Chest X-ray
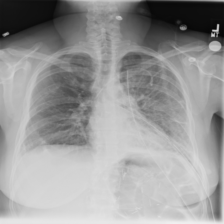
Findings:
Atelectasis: negative
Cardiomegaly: negative
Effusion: negative
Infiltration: negative
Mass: negative
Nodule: negative
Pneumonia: negative
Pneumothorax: positive
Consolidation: negative
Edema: negative
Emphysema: negative
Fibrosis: negative
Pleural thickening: negative
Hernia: negative